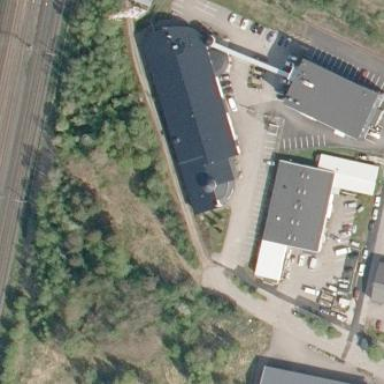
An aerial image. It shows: Office building with gabled roof.